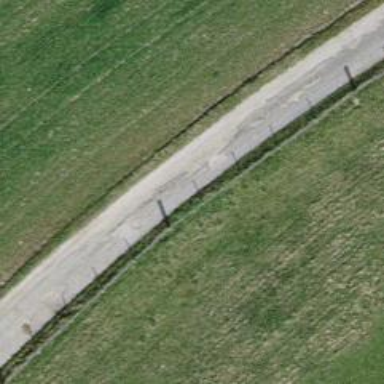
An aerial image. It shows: Well-maintained track road with grade 1 tracktype.